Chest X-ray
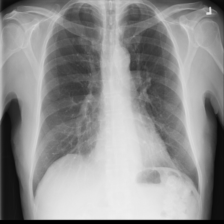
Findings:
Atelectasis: negative
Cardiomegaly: negative
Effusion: negative
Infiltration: negative
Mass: negative
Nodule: negative
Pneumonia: negative
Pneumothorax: negative
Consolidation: negative
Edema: negative
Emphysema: negative
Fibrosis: negative
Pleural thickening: negative
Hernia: negative